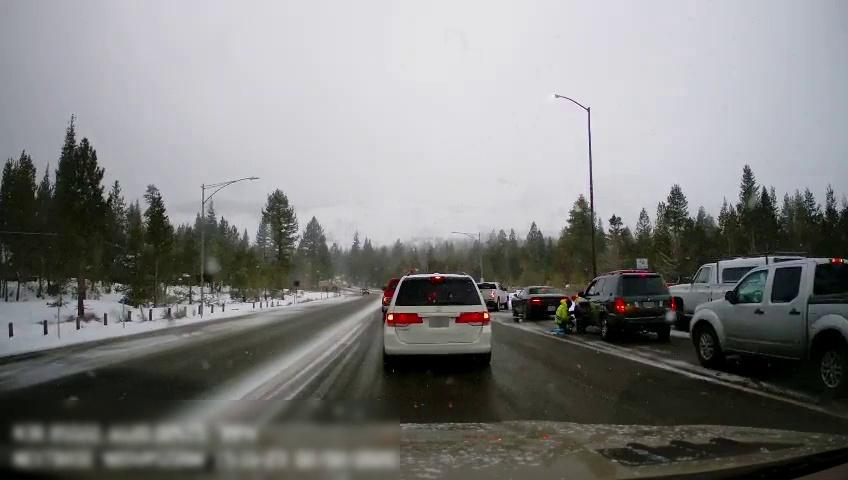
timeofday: Day
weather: Snowy
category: Drivable Space
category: Vehicles | Van
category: Vehicles | Truck
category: Vehicles | Truck
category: Vehicles | SUV
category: Pedestrians
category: Vehicles | Car
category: Vehicles | Truck
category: Vehicles | Truck
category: Lanes | Alternate Lane
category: Lanes | Current Lane
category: Lanes | Alternate Lane
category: Lanes | Alternate Lane
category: Traffic | Signs